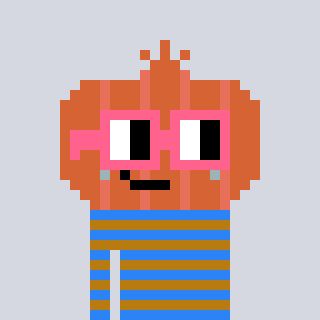
a pixel art character with square pink glasses, a onion-shaped head and a gold-colored body on a cool background